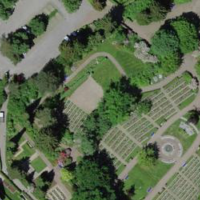
EUNIS habitat code: 53
Species observed at this site:
Agrimonia eupatoria
Galeopsis tetrahit